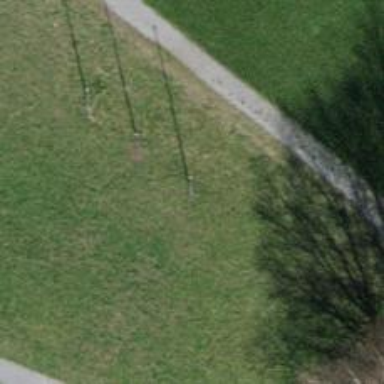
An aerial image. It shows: Flagpole which is man-made.